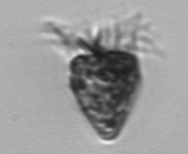
Label: Strombidium_morphotype2